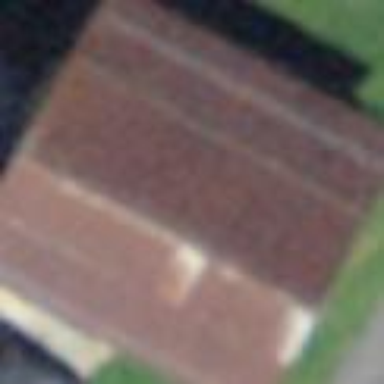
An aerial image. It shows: Rural barn.